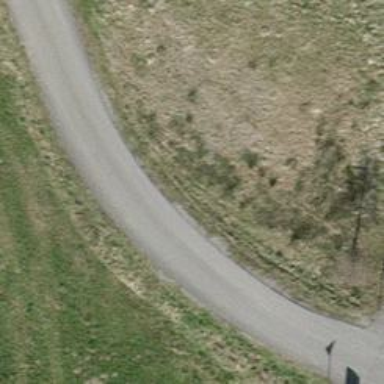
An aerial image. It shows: Asphalt track with grade1 surface.